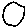
Label: circle